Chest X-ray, PA view. Patient: 59 years old, sex F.
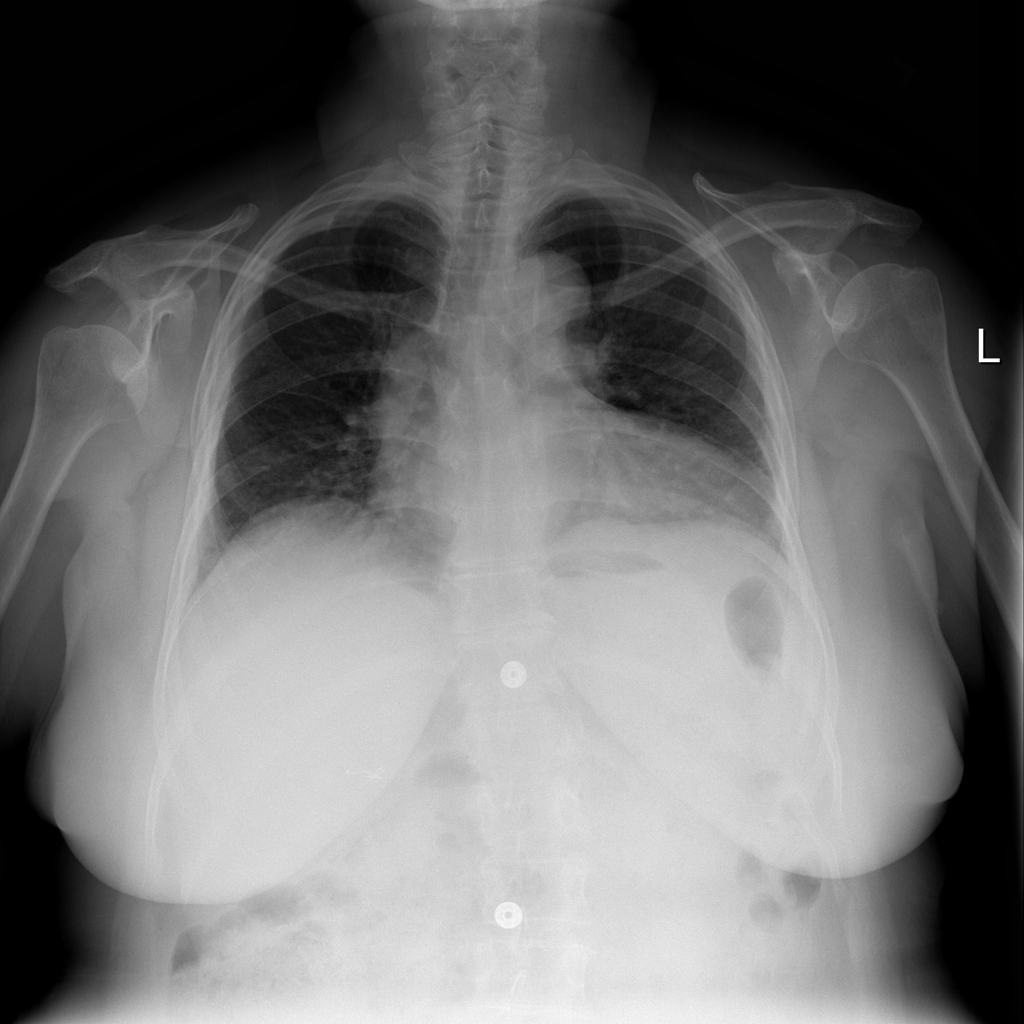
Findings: Cardiomegaly, Effusion